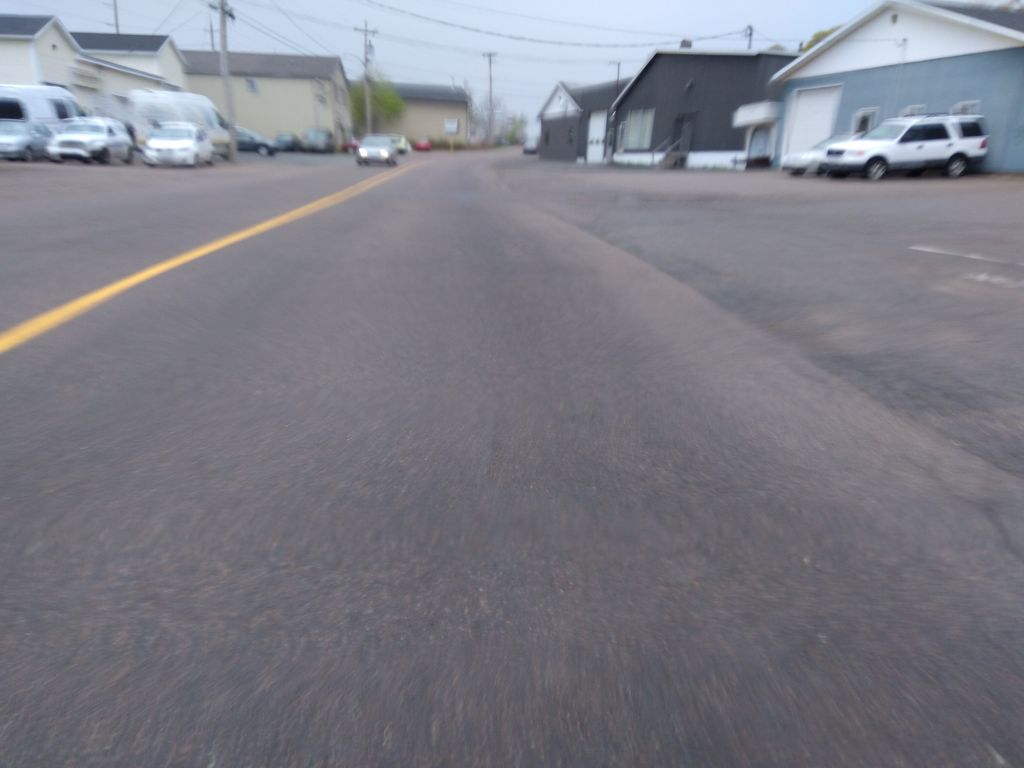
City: charlottetown